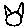
Label: cat